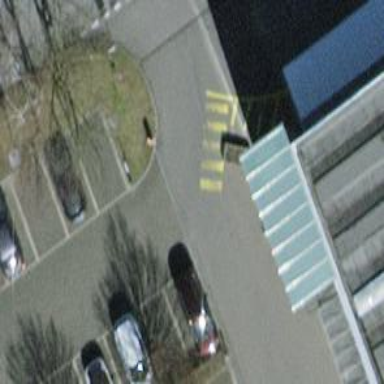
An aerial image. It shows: Road serving as parking aisle.